Current action and preconditions to check: trajectory_clear

Your task: For each precondition in the list above, predict whether it will hold at this action.

Consider the current scene as observed from the mobile robot's camera, and analyze the predicted future states of all dynamic agents (e.g., people, animals, vehicles, or any moving entities) within the NEXT SECOND.

IMPORTANT: Only answer "very likely" if you are absolutely certain—based on strong, clear evidence—that a dynamic agent will violate the precondition in the predicted future state. Do NOT answer "very likely" for unlikely, ambiguous, or low-probability risks.

Ask yourself for each precondition: Is there a high probability, with clear and convincing evidence, that the predicted future states of any dynamic agent will interfere with the predicted future state of the currently executing action within the NEXT SECOND, causing that precondition to fail?

Assess the risk level based on these predictions. Use "likely" or "very likely" if motions create a clear risk of interference.

Use "neutral" or "improbable" if agents are nearby but their predicted paths are clearly diverging or non-conflicting.

Failure Risk Categories: "very improbable", "improbable", "neutral", "likely", "very likely"

Answer Format: Output ONLY the probability_of_failure value from these categories: "very improbable", "improbable", "neutral", "likely", "very likely"

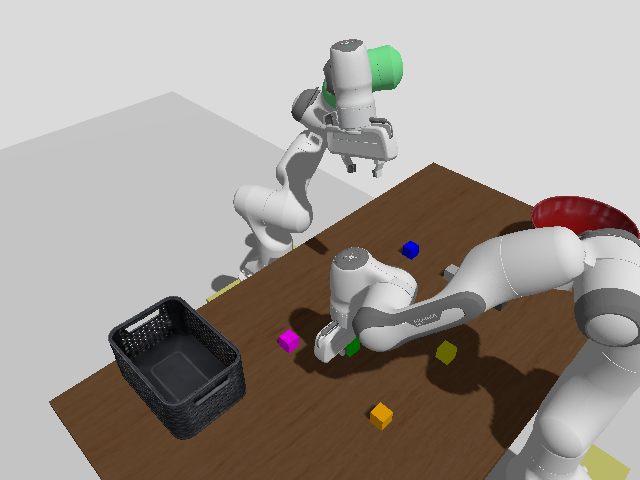

Answer: very improbable